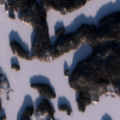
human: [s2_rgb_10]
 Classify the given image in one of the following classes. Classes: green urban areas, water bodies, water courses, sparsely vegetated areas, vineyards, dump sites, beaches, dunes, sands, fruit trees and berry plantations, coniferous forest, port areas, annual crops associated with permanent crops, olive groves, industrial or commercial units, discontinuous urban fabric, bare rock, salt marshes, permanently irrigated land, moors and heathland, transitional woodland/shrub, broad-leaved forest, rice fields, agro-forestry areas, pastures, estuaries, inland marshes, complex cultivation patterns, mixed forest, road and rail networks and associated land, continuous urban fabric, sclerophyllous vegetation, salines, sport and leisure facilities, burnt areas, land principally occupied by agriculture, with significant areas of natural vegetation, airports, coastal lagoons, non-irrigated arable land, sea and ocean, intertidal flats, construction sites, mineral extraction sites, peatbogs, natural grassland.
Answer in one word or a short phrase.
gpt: coniferous forest, mixed forest, water bodies